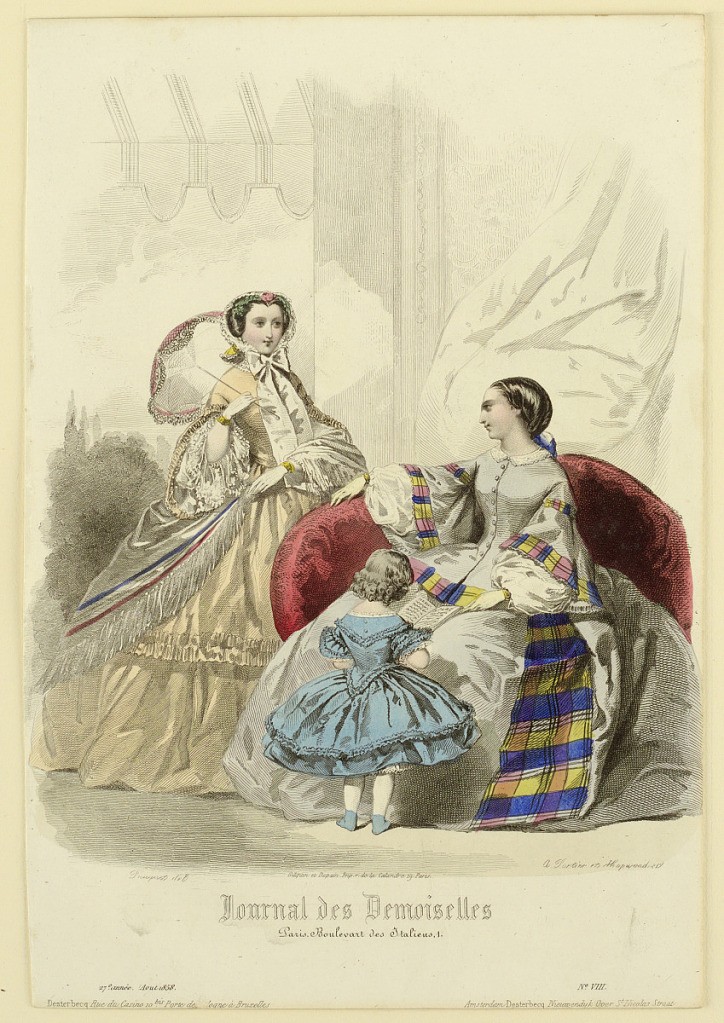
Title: Fashion Plate from Journal des demoiselles
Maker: A. Pauquet, French, active 19th c.
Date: August 1858
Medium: Hand-colored engraving on paper
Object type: Print
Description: Fashion plate from Journal des demoiselles.